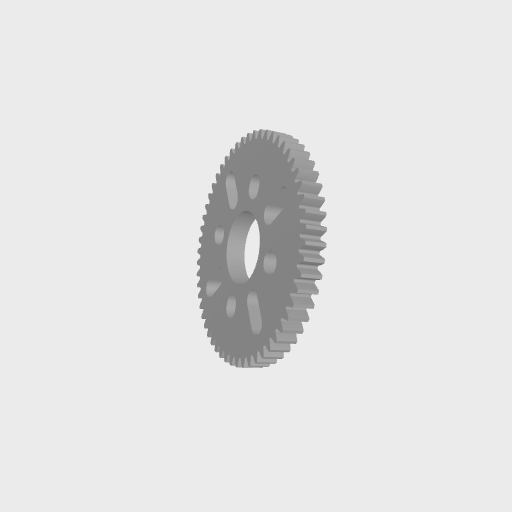
Part: HubMountAcetalGear54T